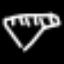
Label: diamond